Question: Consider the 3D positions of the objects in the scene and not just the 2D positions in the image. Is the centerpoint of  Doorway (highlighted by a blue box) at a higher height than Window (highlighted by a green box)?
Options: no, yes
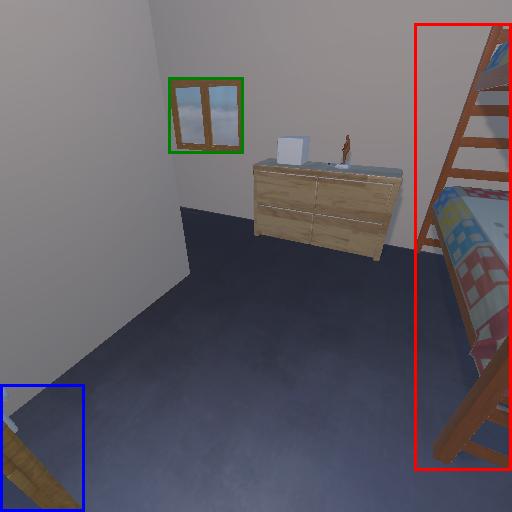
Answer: no